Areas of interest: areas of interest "Traffic and Vehicle Management"
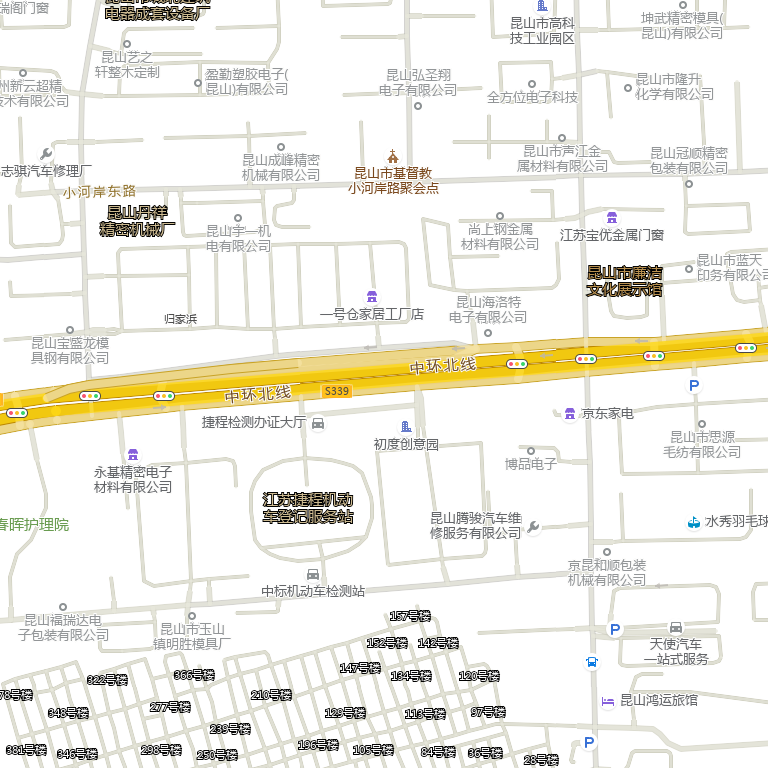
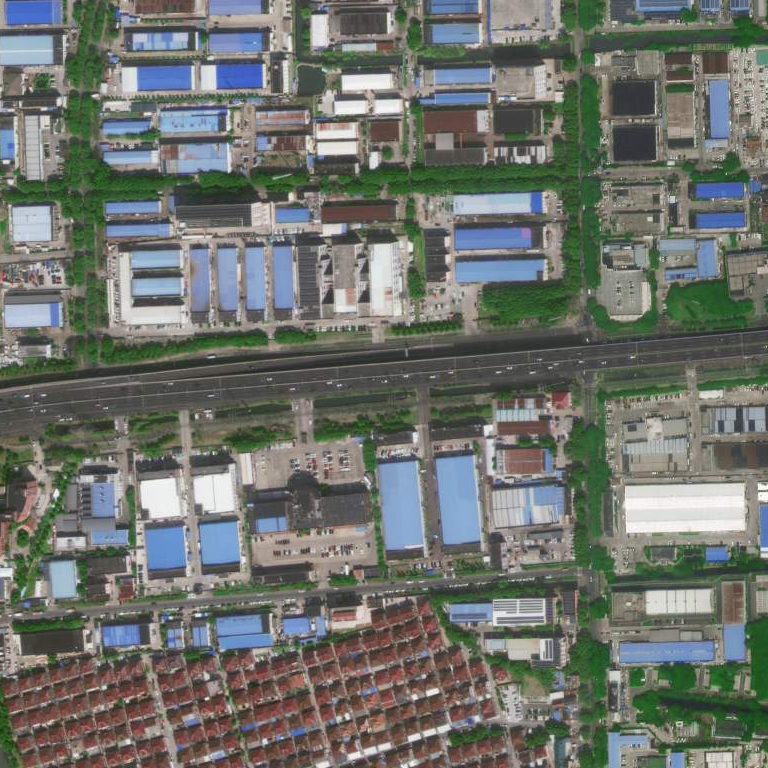